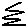
Label: zigzag